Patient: sex F, age 58
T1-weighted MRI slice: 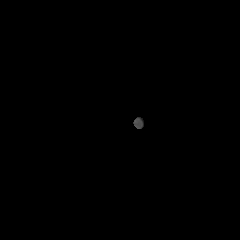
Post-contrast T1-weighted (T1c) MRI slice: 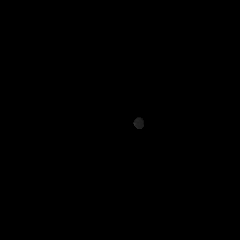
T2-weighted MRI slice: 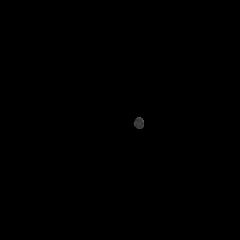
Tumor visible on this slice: no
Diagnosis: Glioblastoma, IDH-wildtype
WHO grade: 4